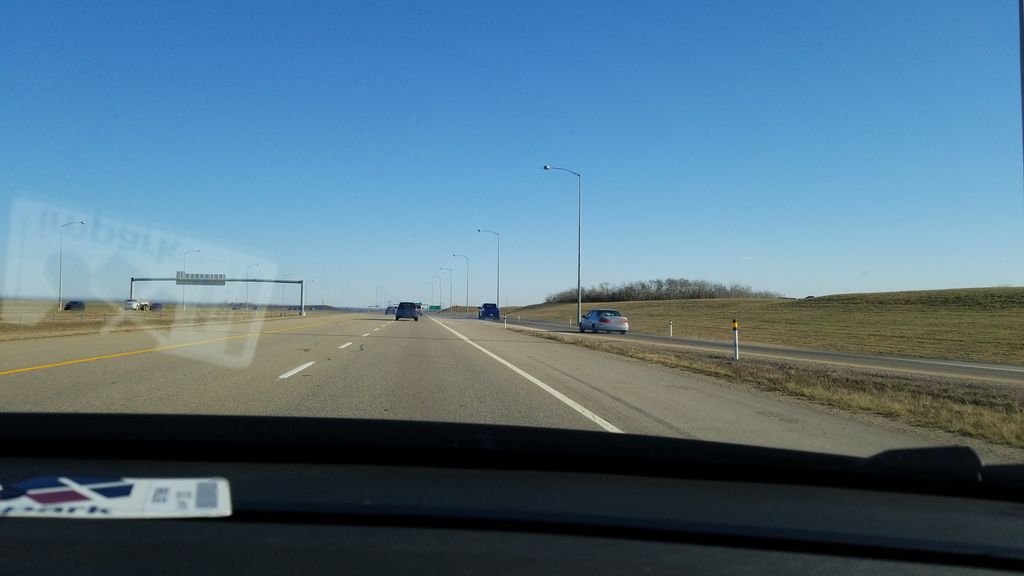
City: edmonton